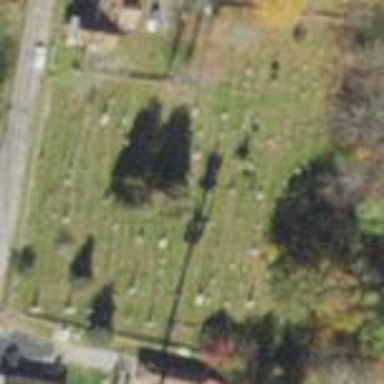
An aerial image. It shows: Private cemetery.